Interaction volume radius: 10 \u00c5
Interaction volume height: 25 \u00c5
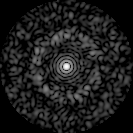
Disorder parameter: 0.8409